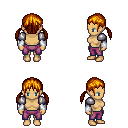
a pixel art fantasy rpg character, female body template, human, tanned skin, steel arm armor, magenta pants, dark blonde twin-tailed hairstyle, white cloth bracers, four views (front, back, left, right), 2x2 character sprite sheet, small pixel art, hard edges, no anti-aliasing